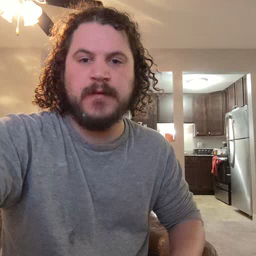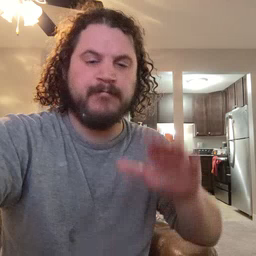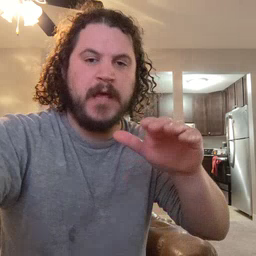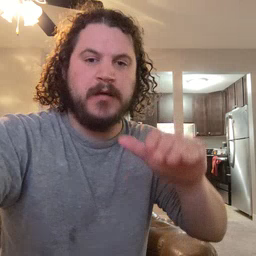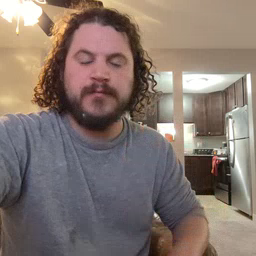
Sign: bye